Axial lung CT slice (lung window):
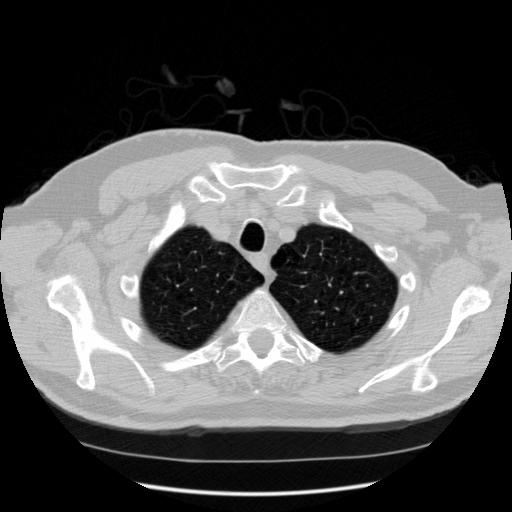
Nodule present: no